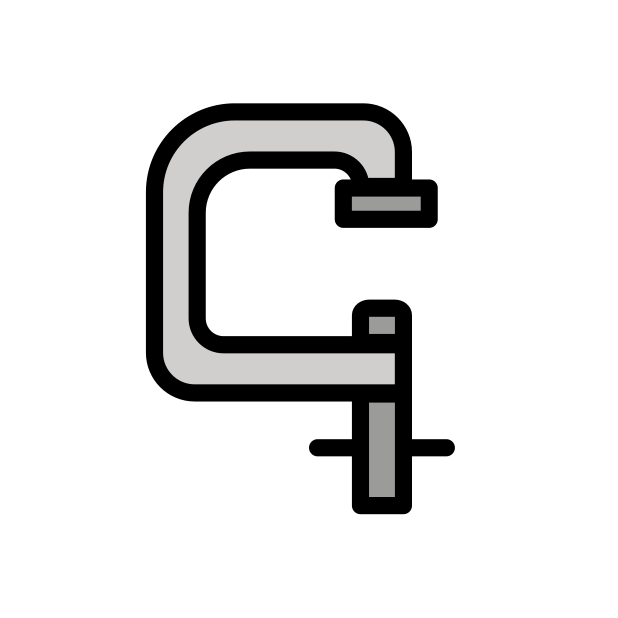
Emoji: 🗜
Name: compression
Unicode: 0x1f5dc